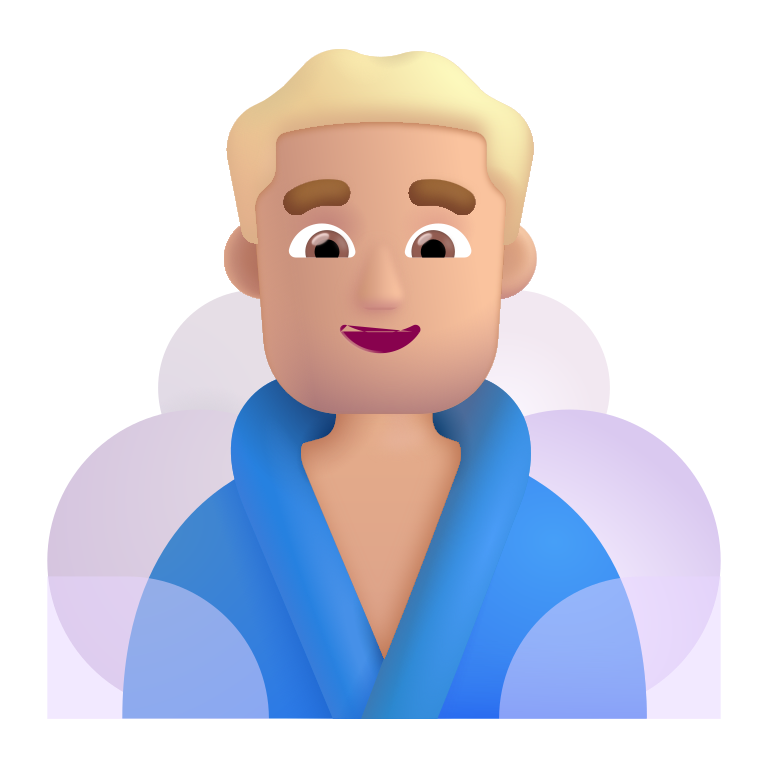
man in steamy room color  light